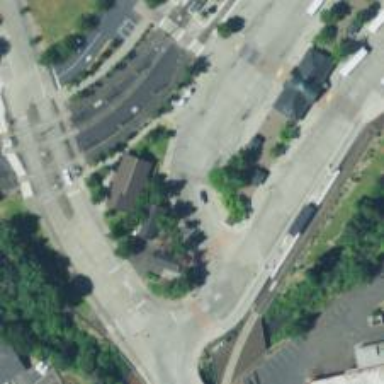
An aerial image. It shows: Busway road.